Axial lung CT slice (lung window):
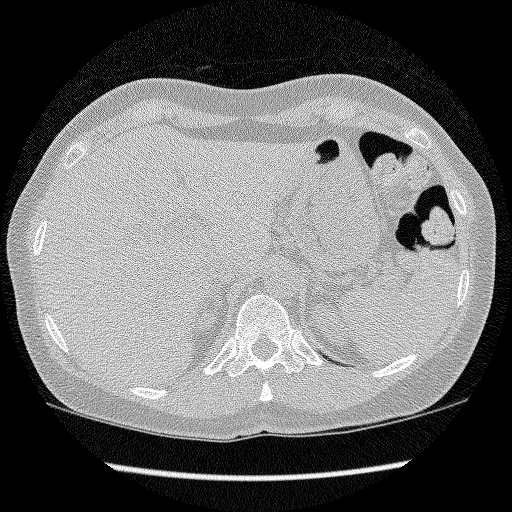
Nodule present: no